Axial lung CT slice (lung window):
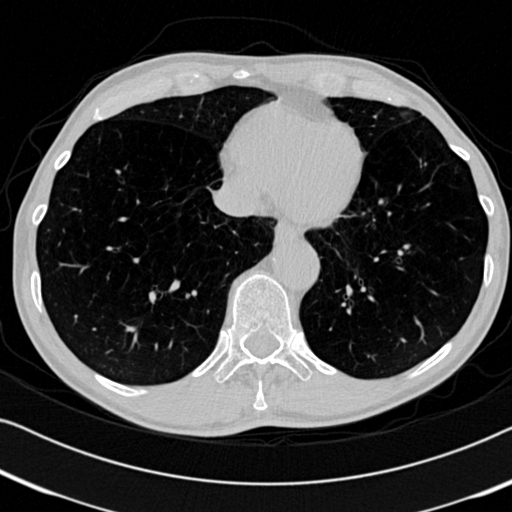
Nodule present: no